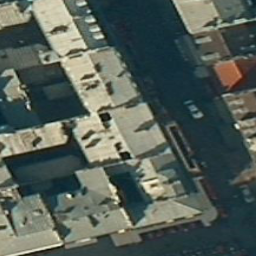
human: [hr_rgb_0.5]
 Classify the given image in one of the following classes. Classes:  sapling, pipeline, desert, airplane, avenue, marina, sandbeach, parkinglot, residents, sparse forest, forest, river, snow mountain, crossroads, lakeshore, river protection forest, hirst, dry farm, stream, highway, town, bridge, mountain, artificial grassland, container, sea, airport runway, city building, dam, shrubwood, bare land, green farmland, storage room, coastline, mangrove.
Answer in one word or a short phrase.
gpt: city building